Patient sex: M
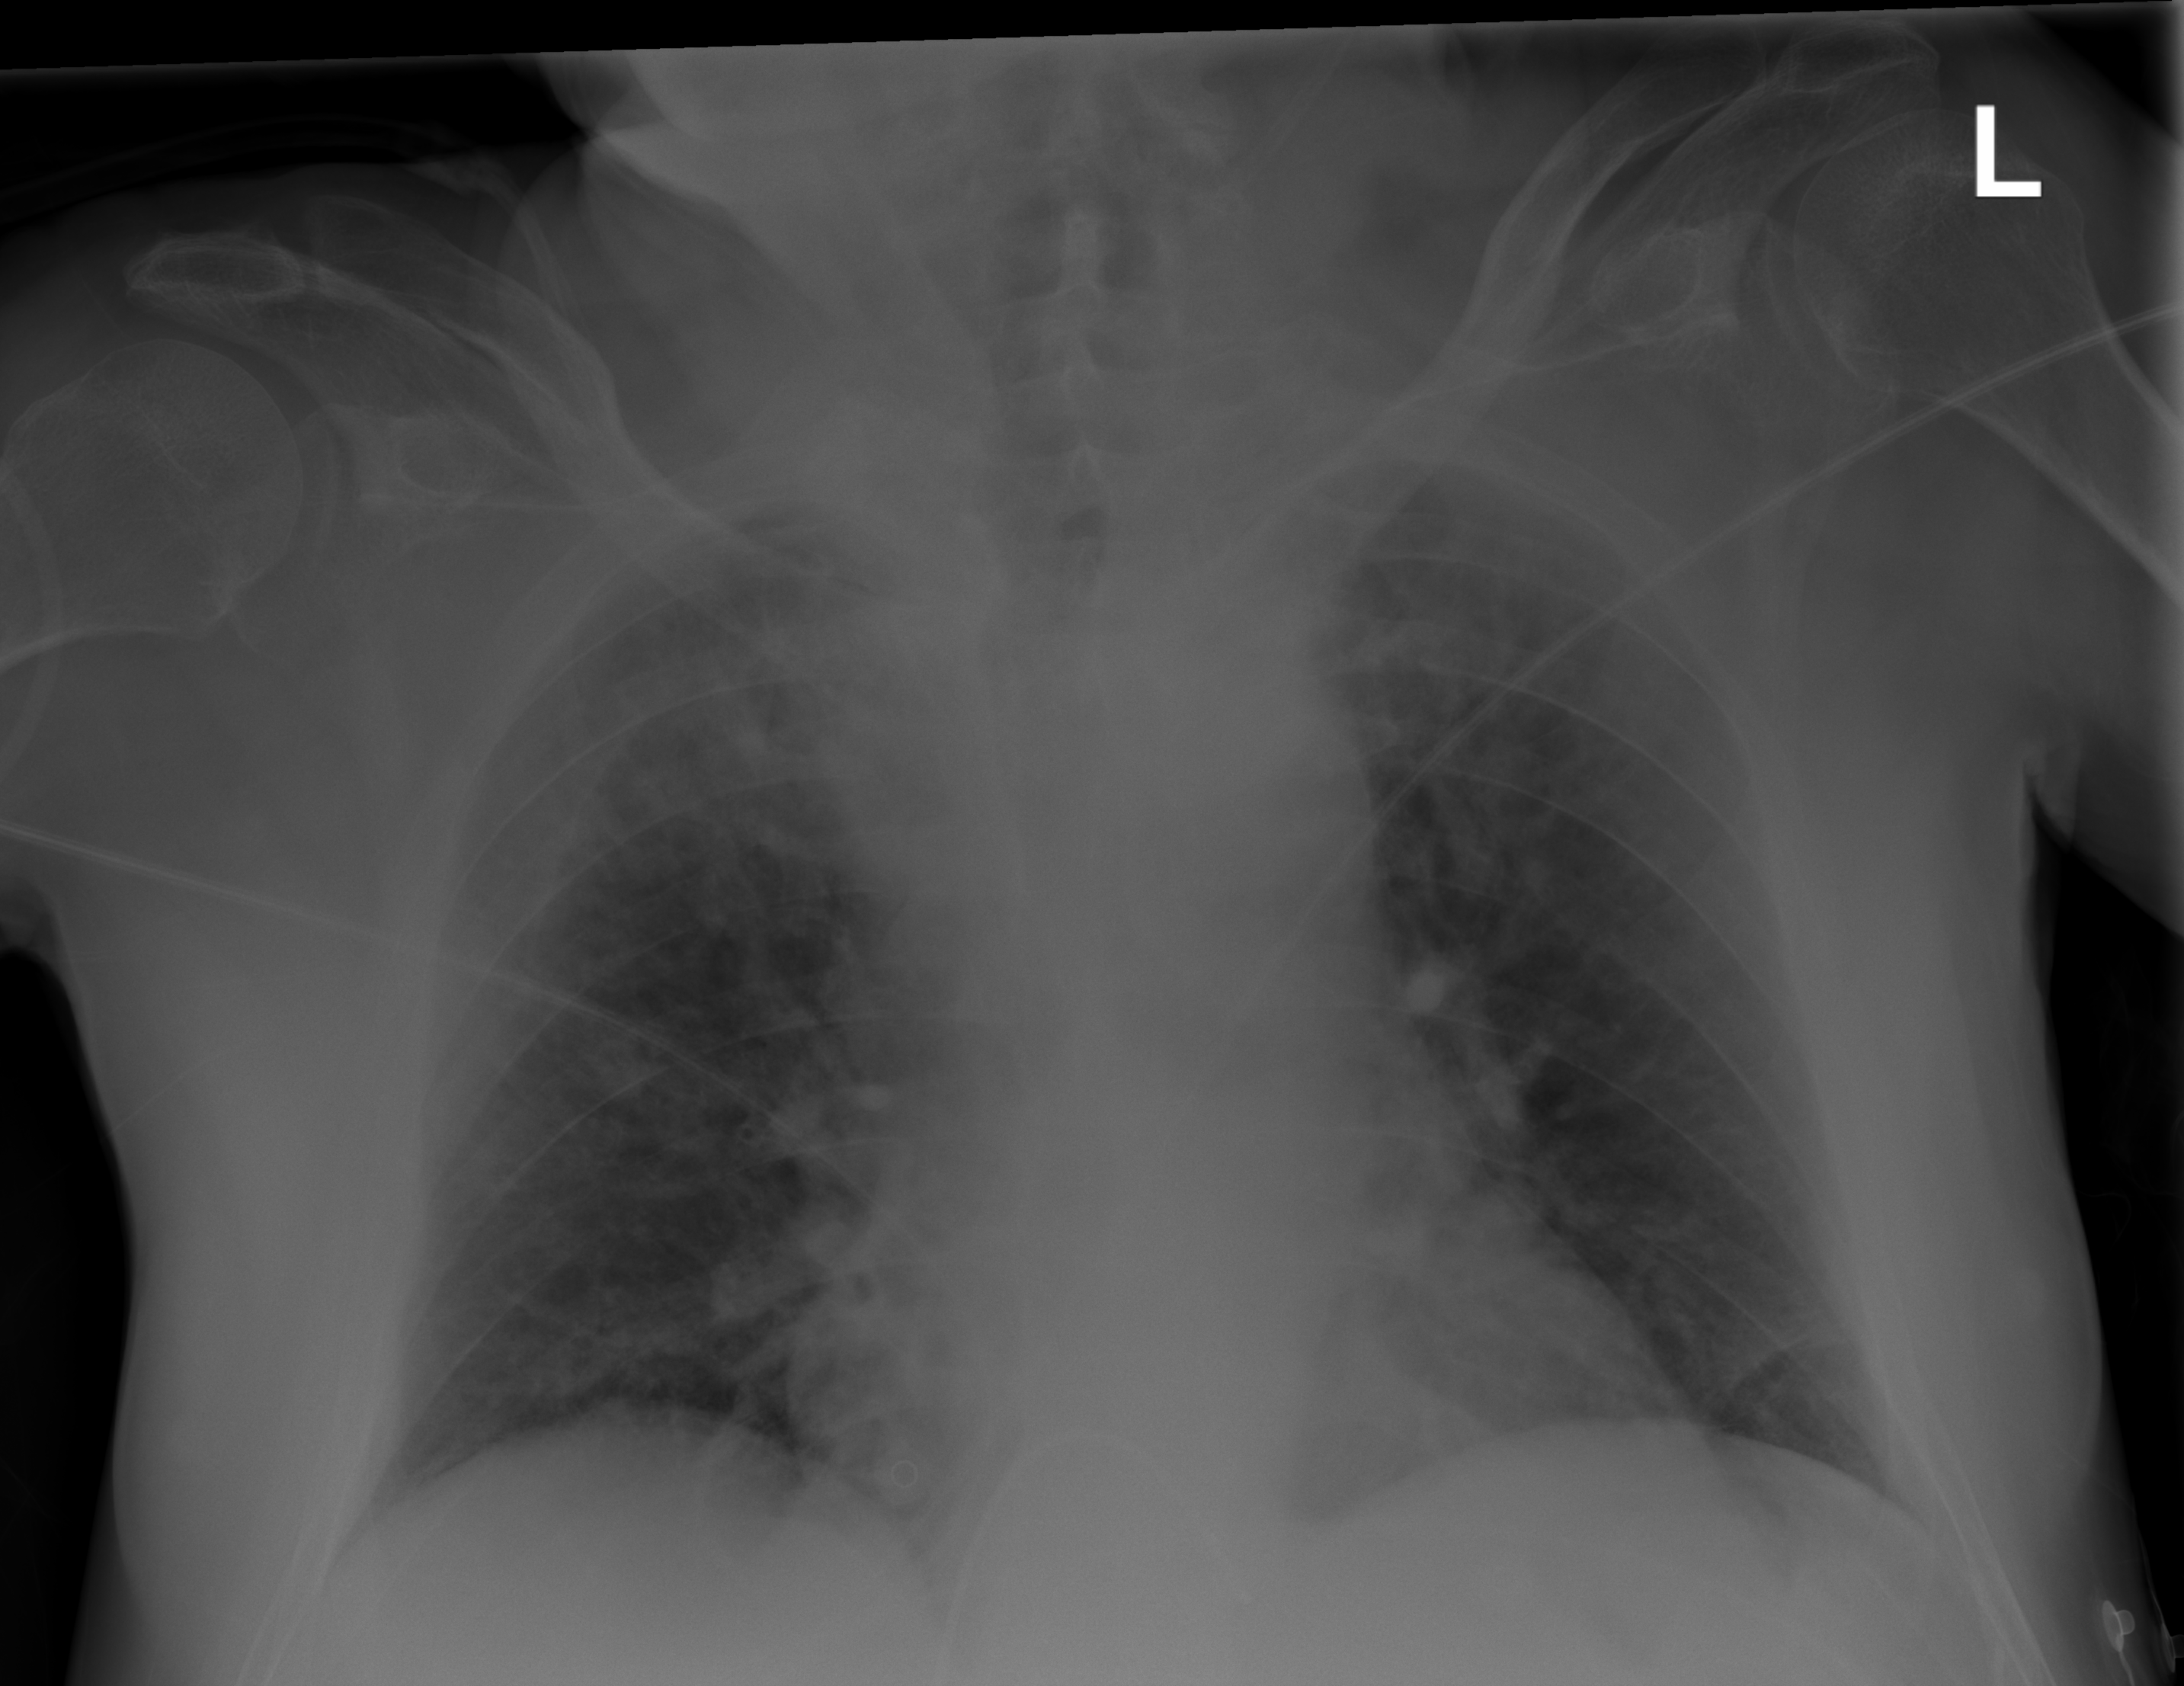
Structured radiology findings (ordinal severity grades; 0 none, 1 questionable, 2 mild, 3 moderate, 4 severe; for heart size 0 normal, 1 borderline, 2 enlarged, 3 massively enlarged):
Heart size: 1
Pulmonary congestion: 2
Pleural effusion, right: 0
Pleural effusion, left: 0
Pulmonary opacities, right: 2
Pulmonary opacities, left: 1
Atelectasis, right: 2
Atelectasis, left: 2